Question: This is my ajax request from Vue page .
'''
AuthenticationServices.checkEmail(this.userData.email).then(response => {
console.log(response);
if (response.data == 1) {
this.errored = true;
} else {
this.errored = false;
this.successInput = true;
}
}).catch(error => {
console.log(error);
});
'''
and this is the code in AuthenticationService.js
'''
checkEmail(email) {
const url = '/check-email' + '/' + email;
const headers = {
'Accept': 'application/json',
'X-Requested-with': 'XMLHttpRequest'
}
return Api.get(url, headers);
}
'''
and this on Api.js
'''
get(url, headers = {}) {
url = this.prepareUrl(url);
const options = {
headers: headers
}
return axios.get(url, options);
},
prepareUrl(endpoint) {
let baseUrl = '127.0.0.1:8000/api';
return baseUrl + endpoint;
}
'''
and this is my web.php which renders all the pages
'''
Route::get('/{any}', function () {
return view('welcome');
})->where('any', '.*');
'''
and in Api.php i have route for checkEmail
'''
Route::get('/check-email/{$email}', 'Frontend\Authentication\AuthenticationController@checkEmail')->name('check-email');
'''
and in controller , i have
'''
public function checkEmail($email)
{
return response()->json('ok');
}
'''
and when i hit that route . it is returning like this

The response should be 'ok' . i cant figure out the problem ..
Header section
<URL>
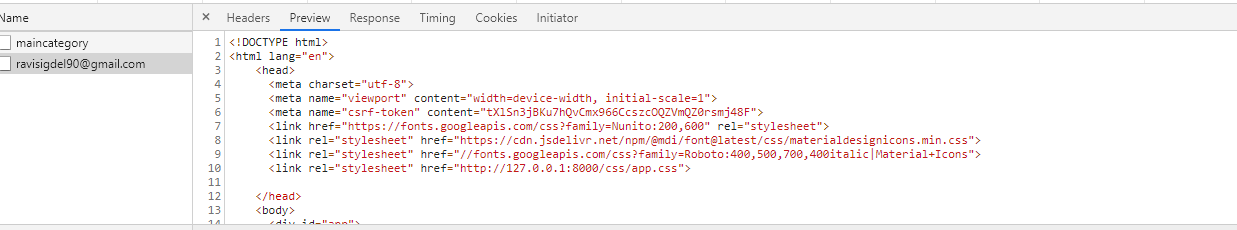
Answer: There is a dolar sign in the route where there shouldn't be one.
try changing {$email} to {email}